Question: Foreach of my "categories" collection document's (5), i'm displaying a button. And i would like when I click on my button it change the value of my document "active" field to "yes" or "no" depending of the old value.
This is what I tried :
'''
db.collection("categories").orderBy("id", "asc").onSnapshot(snapshot =>
{
let changes = snapshot.docChanges();
changes.forEach(change =>
{
if (change.type == "added" || change.type == "removed")
{
renderNavItems(change.doc);
renderTab(change.doc);
renderButtons(change.doc);
}
else if(change.type == "modified")
{
buttonFc(change.doc);
}
})
});
'''
(Only one time)
'''
var buttons;
var button;
var buttonDiv;
function renderButtons(doc)
{
button = document.createElement("button");
buttonDiv = document.createElement("div");
buttonDiv.setAttribute("class","btnDiv"+doc.data().id);
if (doc.data().active == "yes")
{
button.setAttribute("class", "btn btn-success btn-sm btnView");
button.textContent= "Slide activee";
}
else if (doc.data().active == "no")
{
button.setAttribute("class", "btn btn-danger btn-sm btnView");
button.textContent= "Slide desactivee";
}
buttonDiv.appendChild(button);
var tab = document.querySelector("#"+doc.data().name);
tab.appendChild(buttonDiv);
buttonFc(doc);
}
'''
(Each time, the value of my field change)
'''
function buttonFc(doc)
{
DocRef = db.collection("categories").doc(doc.id);
if (doc.data().active == "yes")
{
button.addEventListener('click', () =>
{
console.log("YES TO NO");
DocRef.update({
"active": "no"
})
});
}
else if (doc.data().active == "no")
{
button.addEventListener('click', () =>
{
console.log("NO TO YES");
DocRef.update({
"active": "yes"
})
});
}
'''
But, when I click on a button, my functions loops and each time loop is bigger.
When I click 5 time :

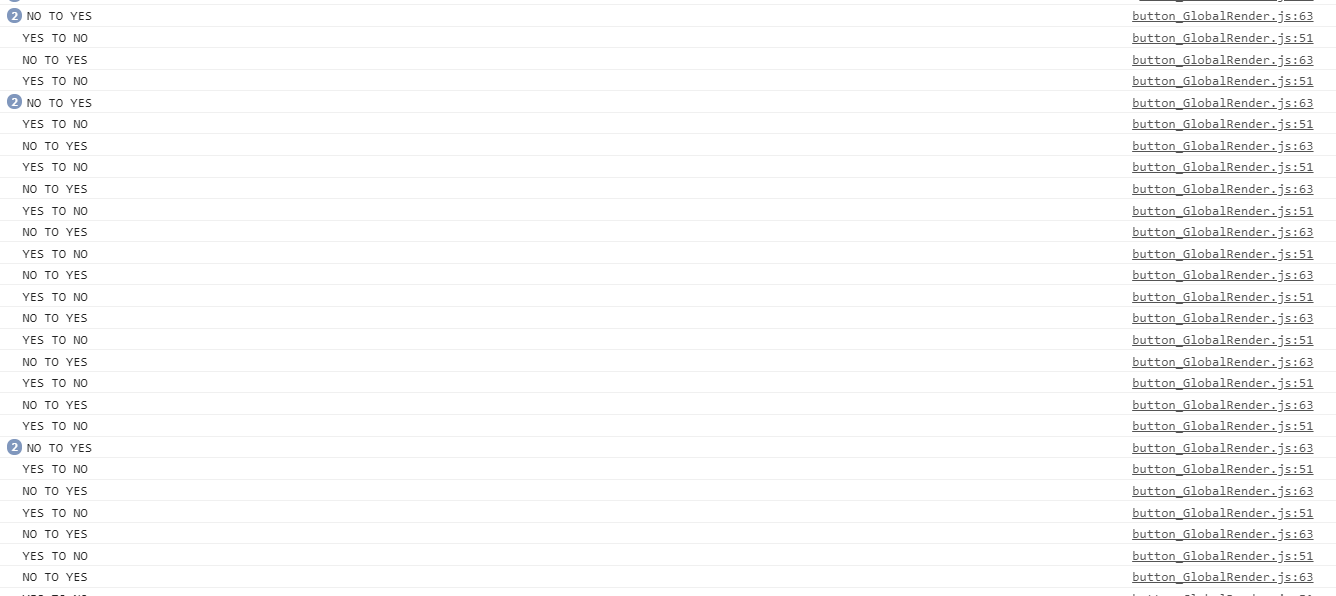
Answer: The buttonFc() function adds a new eventlistener for each time it is called, so you end up with multiple eventlisteners on the same button. This explains why the loop gets 'bigger' each time.
Make sure you add eventlisteners only once.